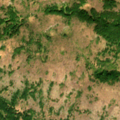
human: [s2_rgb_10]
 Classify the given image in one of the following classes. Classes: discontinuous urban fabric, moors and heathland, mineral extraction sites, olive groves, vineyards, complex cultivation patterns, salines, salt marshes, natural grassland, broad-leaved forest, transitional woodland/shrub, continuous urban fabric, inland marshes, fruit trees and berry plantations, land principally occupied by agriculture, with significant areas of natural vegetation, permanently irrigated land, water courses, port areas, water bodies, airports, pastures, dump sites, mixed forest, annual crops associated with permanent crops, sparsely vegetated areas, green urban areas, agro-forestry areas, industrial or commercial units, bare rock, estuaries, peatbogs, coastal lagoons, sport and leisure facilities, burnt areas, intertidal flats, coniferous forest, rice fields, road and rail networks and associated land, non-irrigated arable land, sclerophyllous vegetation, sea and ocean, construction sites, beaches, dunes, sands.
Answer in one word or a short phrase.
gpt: broad-leaved forest, natural grassland, transitional woodland/shrub